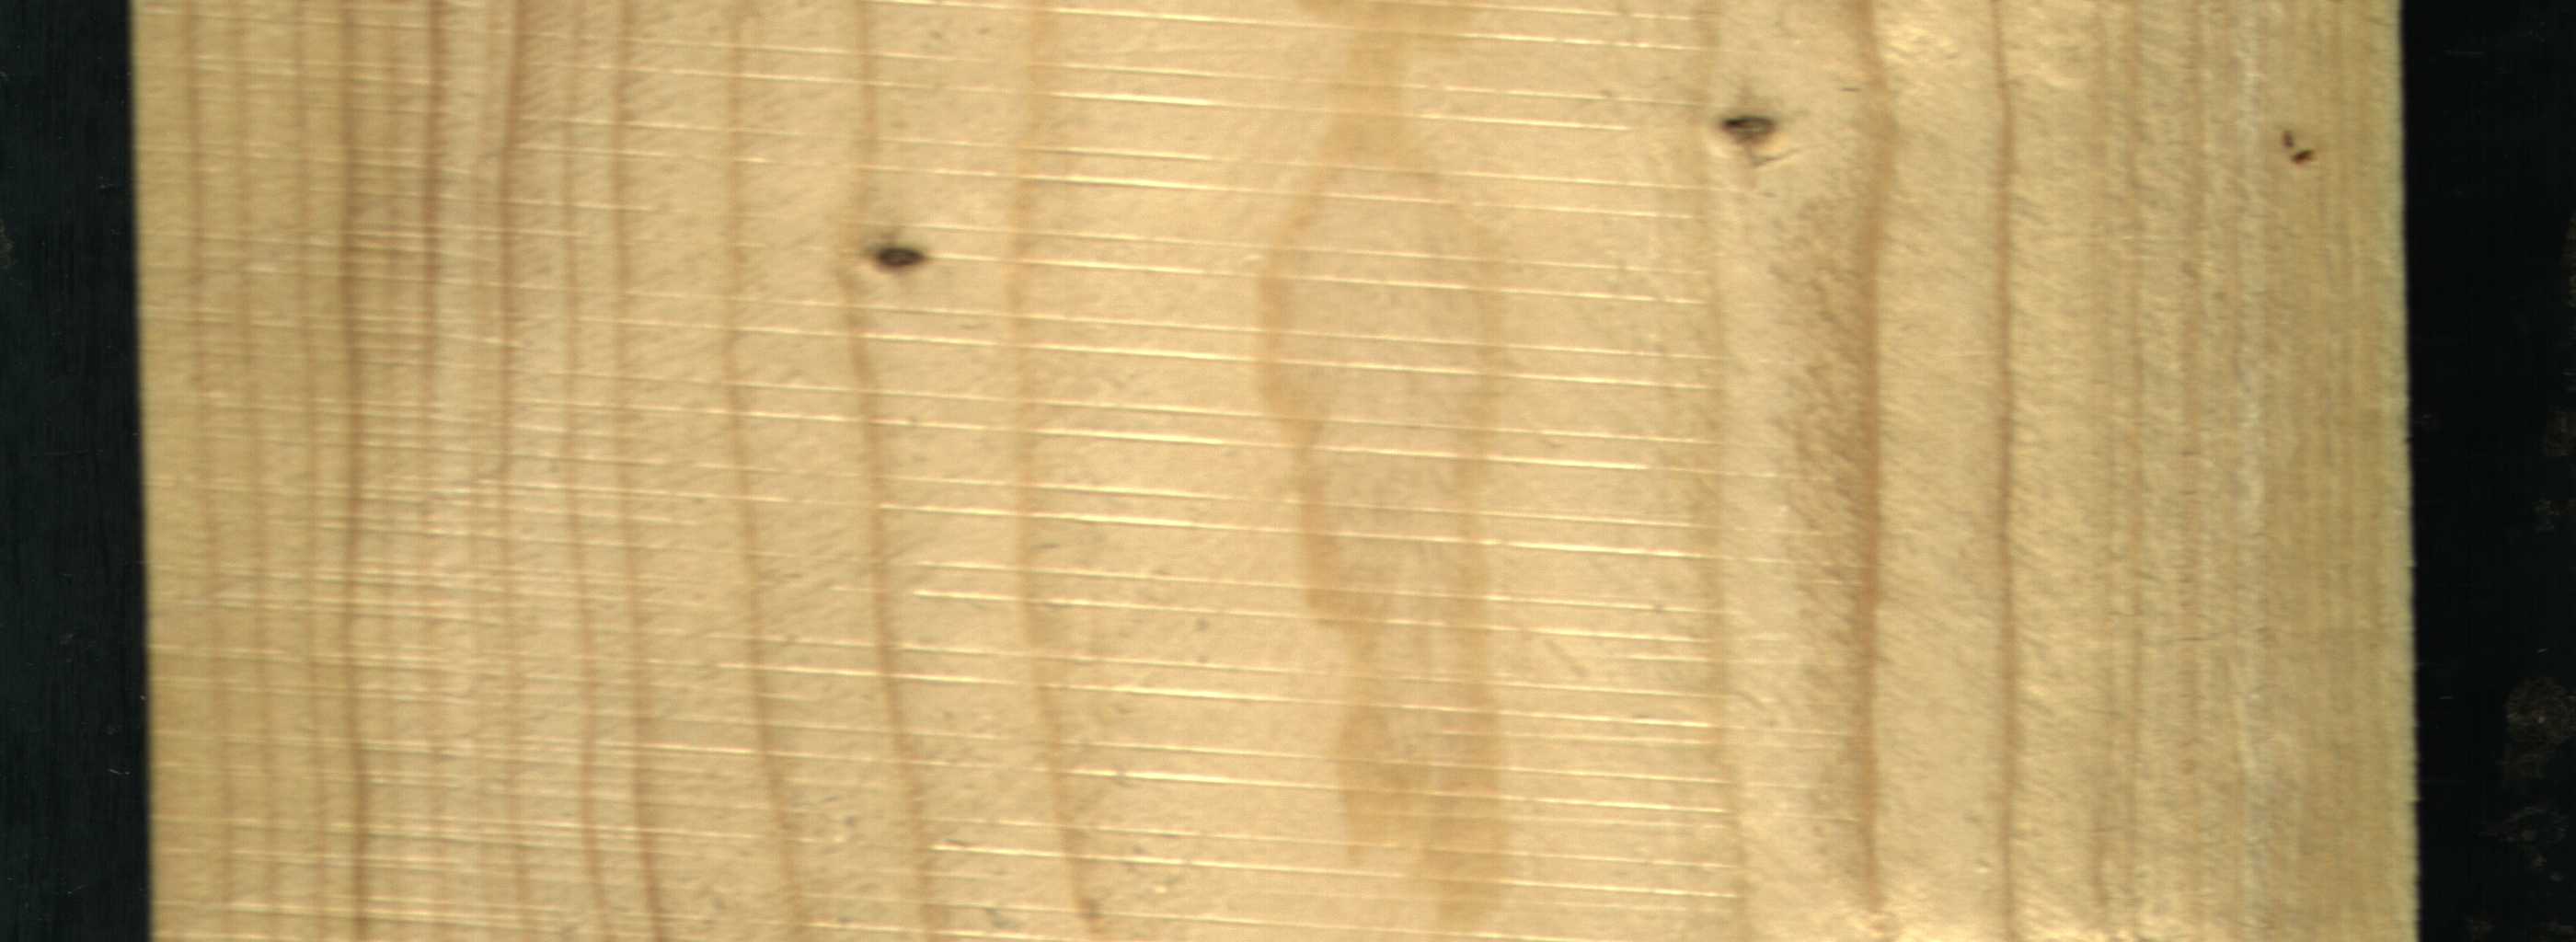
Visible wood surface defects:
Dead_Knot
Live_Knot